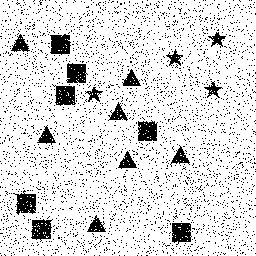
Squares: 7
Triangles: 7
Stars: 4
Total shapes: 18